Question: I am making a c++ program which will replace all the spaces from a char array with "%20".
For ex, "This is some text with some spaces" will be converted to "This%20is%20some%20text%20with%20some%20spaces"
PLEASE SEE IN PROGRAM COMMENTS WHICH LINE IS NOT WORKING PROPERLY.
replacer function in this program takes pointer to char array and size of the string.
Then method creates new char array with replaced spaces and function returns pointer to replaced char array.
The problem in this program is with printing char array in main function whose pointer is returned by the replacer.
"replaced" is the pointer variable which is pointing to replaced string. In main function I am trying to print char array using "replaced" pointer.
If I print everything manually it works fine.
Eg, if i do : 'cout << *replaced << *(replaced+1) << *(replaced+2)' ....
The whole string will be printed.
But inside loop it gives me garbage value. Please let me know where in the code I am making any mistake. Thank you.

'''
#include <iostream>
using namespace std;
char * replacer(char * text, unsigned int size )
{
int space_count = 0, i = 0, new_size = 0;
cout << "Given text : ";
for(i = 0;i < size;i++)
{
cout << *(text + i) ;
char temp = *(text + i);
if (temp == ' ')
{
space_count++;
}
}
cout << endl;
cout << "Number of spaces in given text : " << space_count << endl;
new_size = size + ( 2 * space_count );
char replaced_string[new_size];
int counter = 0 ;
for(i = 0 ;i < size; i++)
{
char temp = *(text + i);
if(temp == ' ')
{
replaced_string[counter++] = '%';
replaced_string[counter++] = '2';
replaced_string[counter++] = '0';
}
else
{
replaced_string[counter++] = temp;
}
}
cout << "in replacer method : " << replaced_string << endl;
char * pointer_to_replaced;
pointer_to_replaced = replaced_string;
return pointer_to_replaced;
}
int main()
{
int t;
char original[] = "This is some text with some spaces";
char * original_pointer = original;
char *replaced;
replaced = replacer(original_pointer, sizeof(original));
//cout << *(replaced) << *(replaced+1) << *(replaced+2) << *(replaced+3) << *(replaced+4) << endl;
// ABOVE LINE WORKS FINE
for(t=0;t<20;t++)
{
cout<<*(replaced+t); // THIS IS NOT WORKING PROPERLY
}
cout <<endl;
return 0;
}
'''
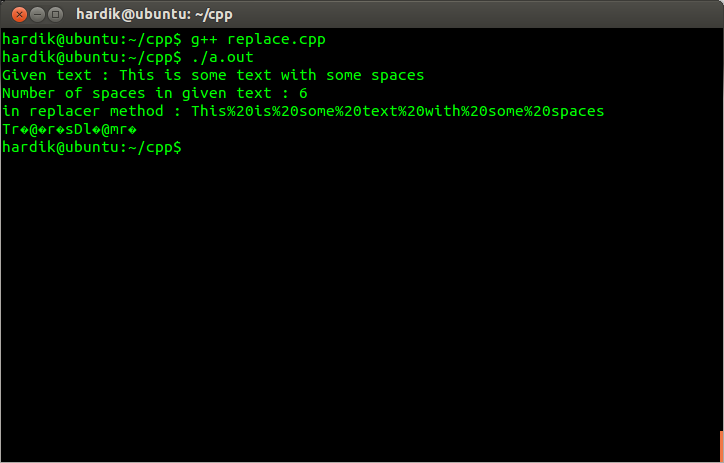
Answer: The first problem is that you are allocating 'replaced_string' on the stack, and then expecting it to retain its value after returning from the function. You should allocate on the heap instead, and remember to 'delete[]' the memory afterwards. The stack goes away when a function returns.
'''
// char replaced_string[new_size];
char* replaced_string = new char[new_size];
'''
A second problem is that you need to null-terminate your 'replaced_string' after the loop.
'''
replaced_string[counter] = '';
'''
Additionally, you do not need to loop through to print out the return value. You can use 'cout' directly.
'''
cout << replaced << endl;
'''
There may be other latent issues as well, but fixing those three will make the code functional.